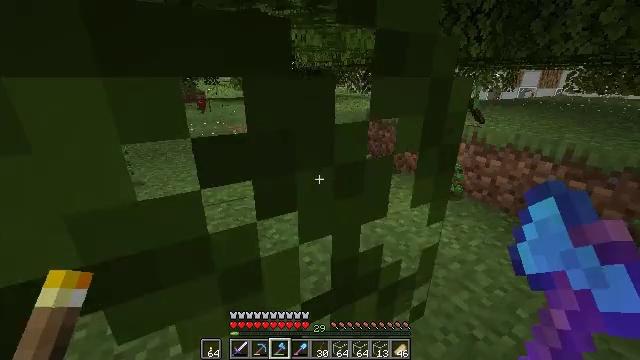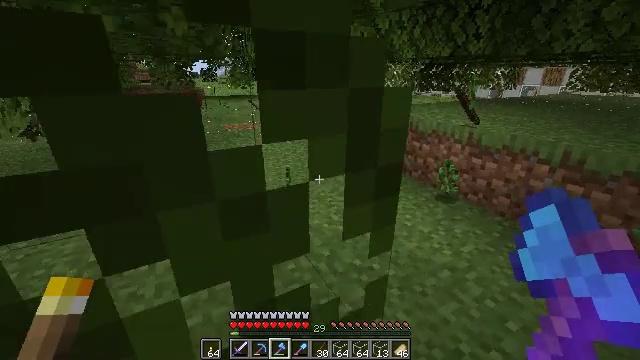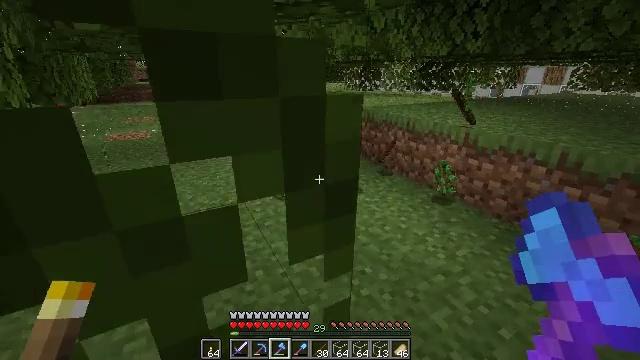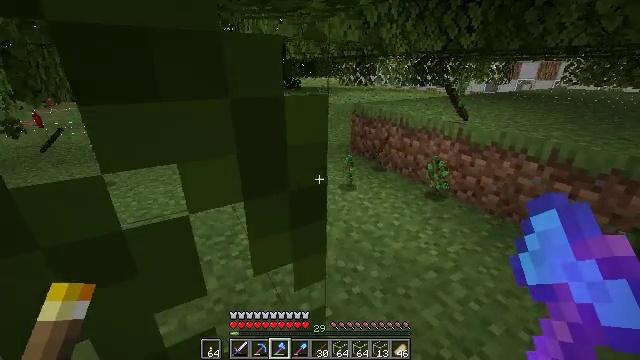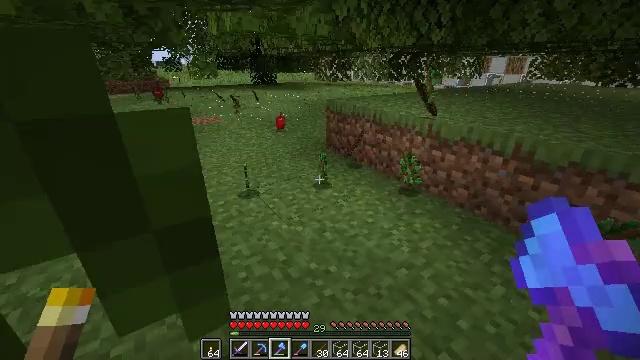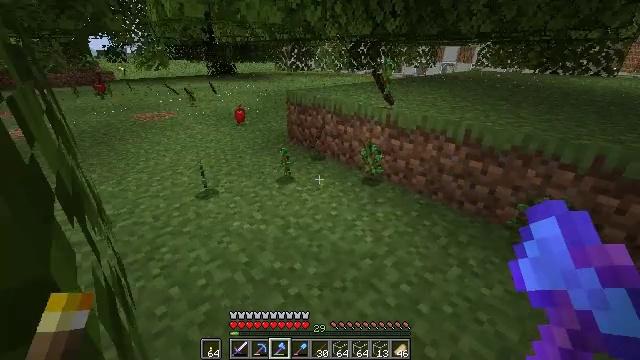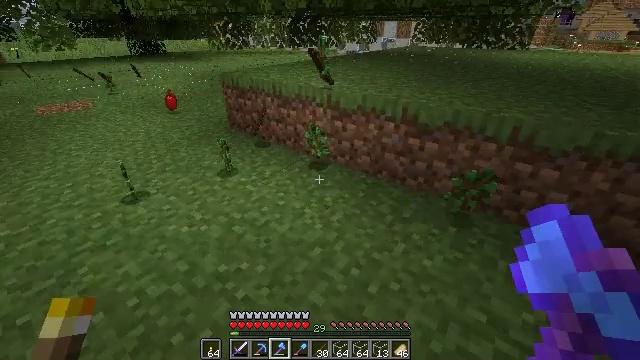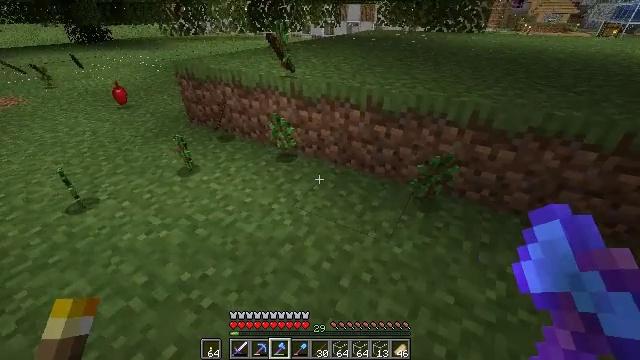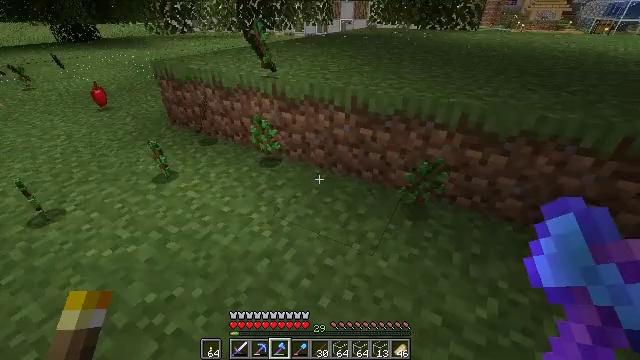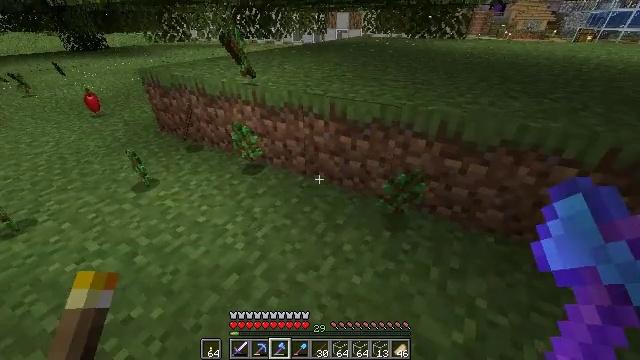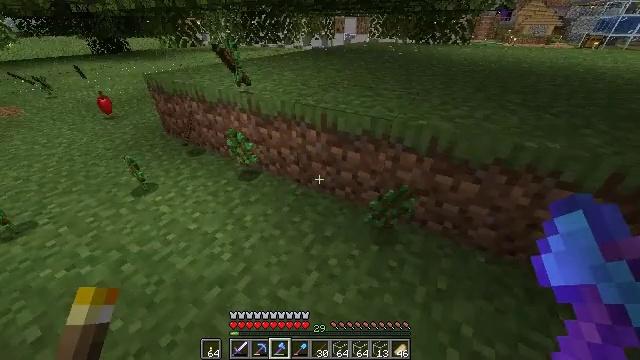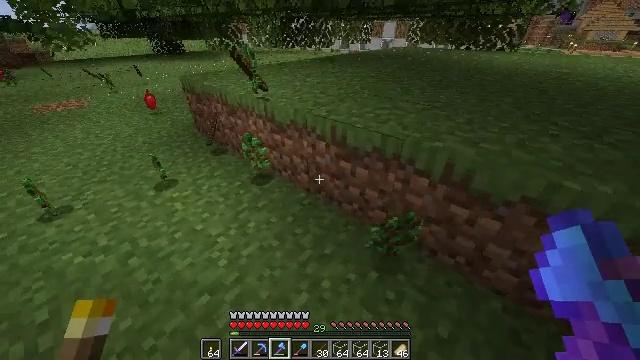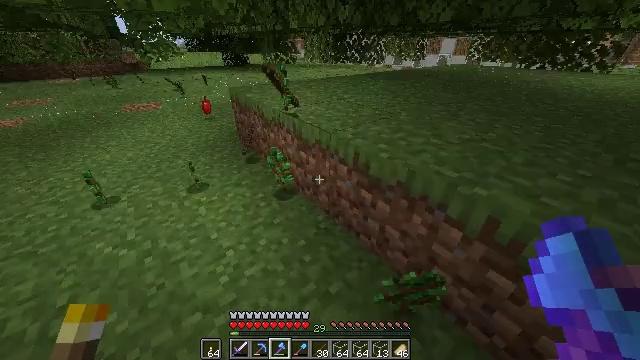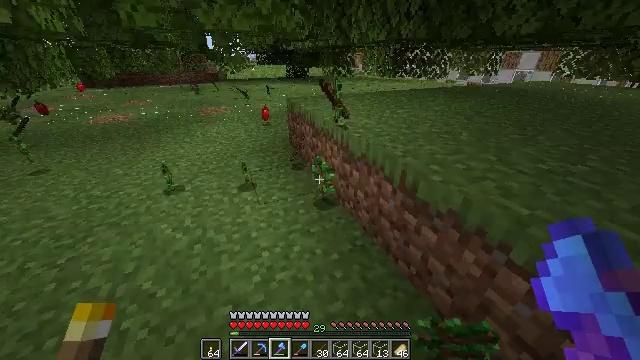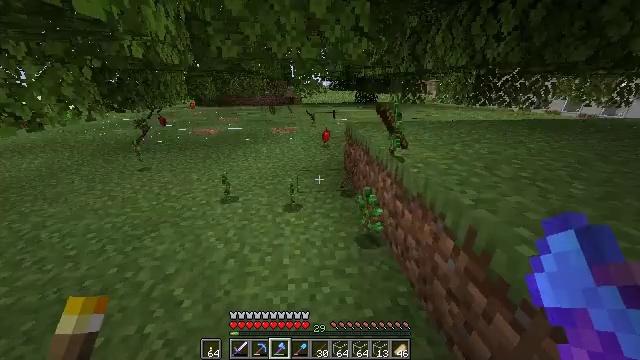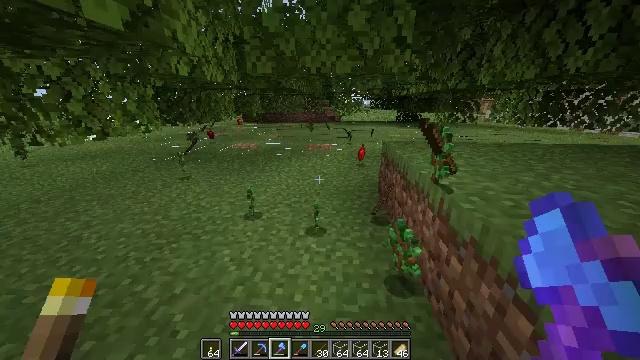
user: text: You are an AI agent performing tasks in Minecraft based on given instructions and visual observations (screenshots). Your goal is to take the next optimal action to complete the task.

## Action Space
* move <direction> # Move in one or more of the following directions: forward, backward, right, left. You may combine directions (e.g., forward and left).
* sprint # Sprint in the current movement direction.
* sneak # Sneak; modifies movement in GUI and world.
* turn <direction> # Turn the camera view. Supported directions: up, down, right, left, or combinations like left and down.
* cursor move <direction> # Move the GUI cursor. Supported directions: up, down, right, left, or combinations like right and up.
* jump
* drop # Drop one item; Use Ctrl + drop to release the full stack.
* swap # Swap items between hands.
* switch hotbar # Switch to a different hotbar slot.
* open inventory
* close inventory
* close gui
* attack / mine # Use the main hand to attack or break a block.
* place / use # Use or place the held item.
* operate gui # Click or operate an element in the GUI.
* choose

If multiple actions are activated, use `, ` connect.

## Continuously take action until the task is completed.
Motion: motion action
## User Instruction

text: Remove a book from the inventory.
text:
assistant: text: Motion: move forward
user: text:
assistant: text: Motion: move forward
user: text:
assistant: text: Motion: move forward
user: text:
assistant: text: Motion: move forward, turn right
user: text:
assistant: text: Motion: move forward and move right, turn right and down
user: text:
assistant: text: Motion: move forward and move right, turn right and down
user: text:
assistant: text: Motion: move forward and move right, turn right and down
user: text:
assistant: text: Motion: move forward and move right, sprint
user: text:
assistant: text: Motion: move forward and move right, sprint
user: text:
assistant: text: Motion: move forward and move right, sprint, turn left
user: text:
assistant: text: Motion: move forward and move right, sprint, turn left
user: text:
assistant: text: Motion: move forward, sprint, turn left and up
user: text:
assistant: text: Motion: move forward, turn left and up
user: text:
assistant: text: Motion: move forward, turn left and up
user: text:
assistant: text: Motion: move forward, sprint, turn left and up
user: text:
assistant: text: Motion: move forward, sprint, turn left and up
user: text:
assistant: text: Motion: move forward, sprint
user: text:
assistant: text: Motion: move forward, sprint
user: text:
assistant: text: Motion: move forward
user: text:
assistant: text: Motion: move forward
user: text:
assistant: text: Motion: move forward
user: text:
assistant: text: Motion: move forward
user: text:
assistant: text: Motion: move forward
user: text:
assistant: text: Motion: move forward, sprint, turn left and down
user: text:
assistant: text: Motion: move forward, sprint, turn left and down
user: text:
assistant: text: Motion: move forward, sprint, turn down
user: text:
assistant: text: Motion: move forward, sprint
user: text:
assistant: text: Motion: move forward, turn right
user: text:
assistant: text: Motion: move forward, turn right and down
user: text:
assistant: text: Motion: move forward, turn right and down